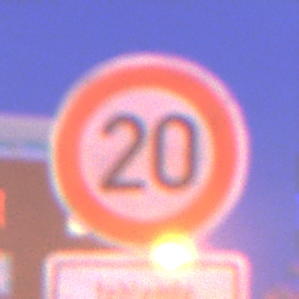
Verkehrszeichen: Geschwindigkeit20
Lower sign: HinweiseAufGefahrenDurchVerbaleAngabe7
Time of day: Night
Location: Outdoor (Urban)
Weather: PartlyCloudy
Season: NotSpecified
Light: Artificial